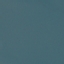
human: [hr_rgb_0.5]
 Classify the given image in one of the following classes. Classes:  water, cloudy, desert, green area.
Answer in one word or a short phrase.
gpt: water